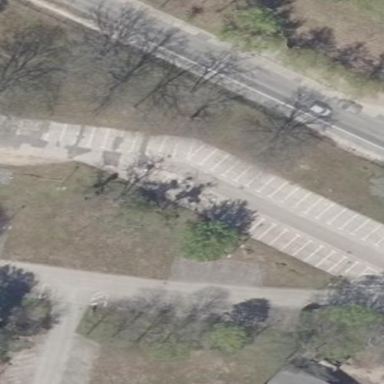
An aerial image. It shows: Parking area with surface.